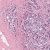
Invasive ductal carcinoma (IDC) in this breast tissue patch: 1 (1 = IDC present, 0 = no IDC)